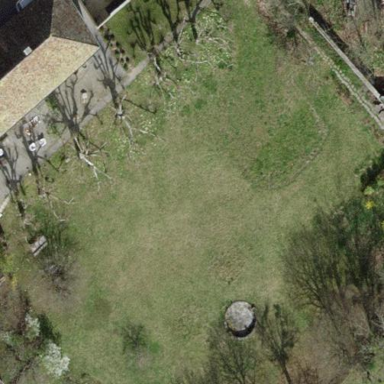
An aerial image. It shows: Garden enclosed by fence.